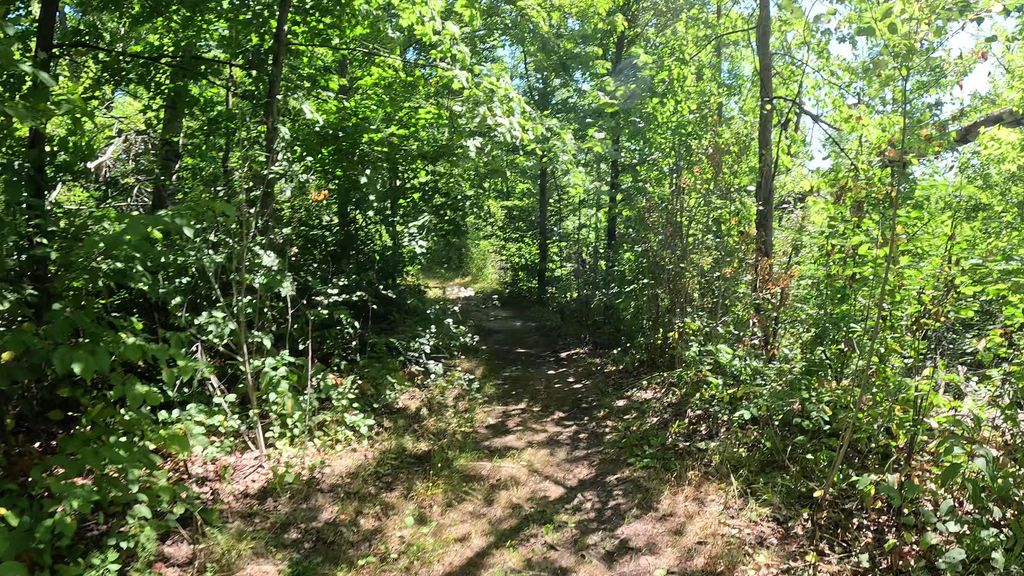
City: ottawa-gatineau